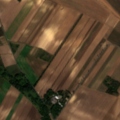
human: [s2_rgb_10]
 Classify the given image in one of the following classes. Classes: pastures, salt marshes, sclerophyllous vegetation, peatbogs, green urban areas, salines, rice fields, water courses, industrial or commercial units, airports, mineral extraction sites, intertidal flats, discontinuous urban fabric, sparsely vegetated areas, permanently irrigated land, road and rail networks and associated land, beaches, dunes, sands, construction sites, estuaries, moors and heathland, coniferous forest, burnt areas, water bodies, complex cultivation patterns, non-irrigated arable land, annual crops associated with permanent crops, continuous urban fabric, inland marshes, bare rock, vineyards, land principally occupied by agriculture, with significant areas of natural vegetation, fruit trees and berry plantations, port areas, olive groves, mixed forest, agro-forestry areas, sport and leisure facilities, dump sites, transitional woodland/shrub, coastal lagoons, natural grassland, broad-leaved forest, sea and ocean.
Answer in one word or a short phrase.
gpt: non-irrigated arable land, land principally occupied by agriculture, with significant areas of natural vegetation